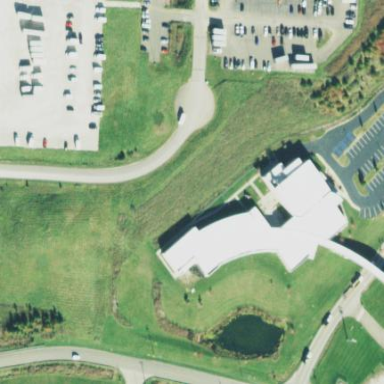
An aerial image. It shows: College building.